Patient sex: M
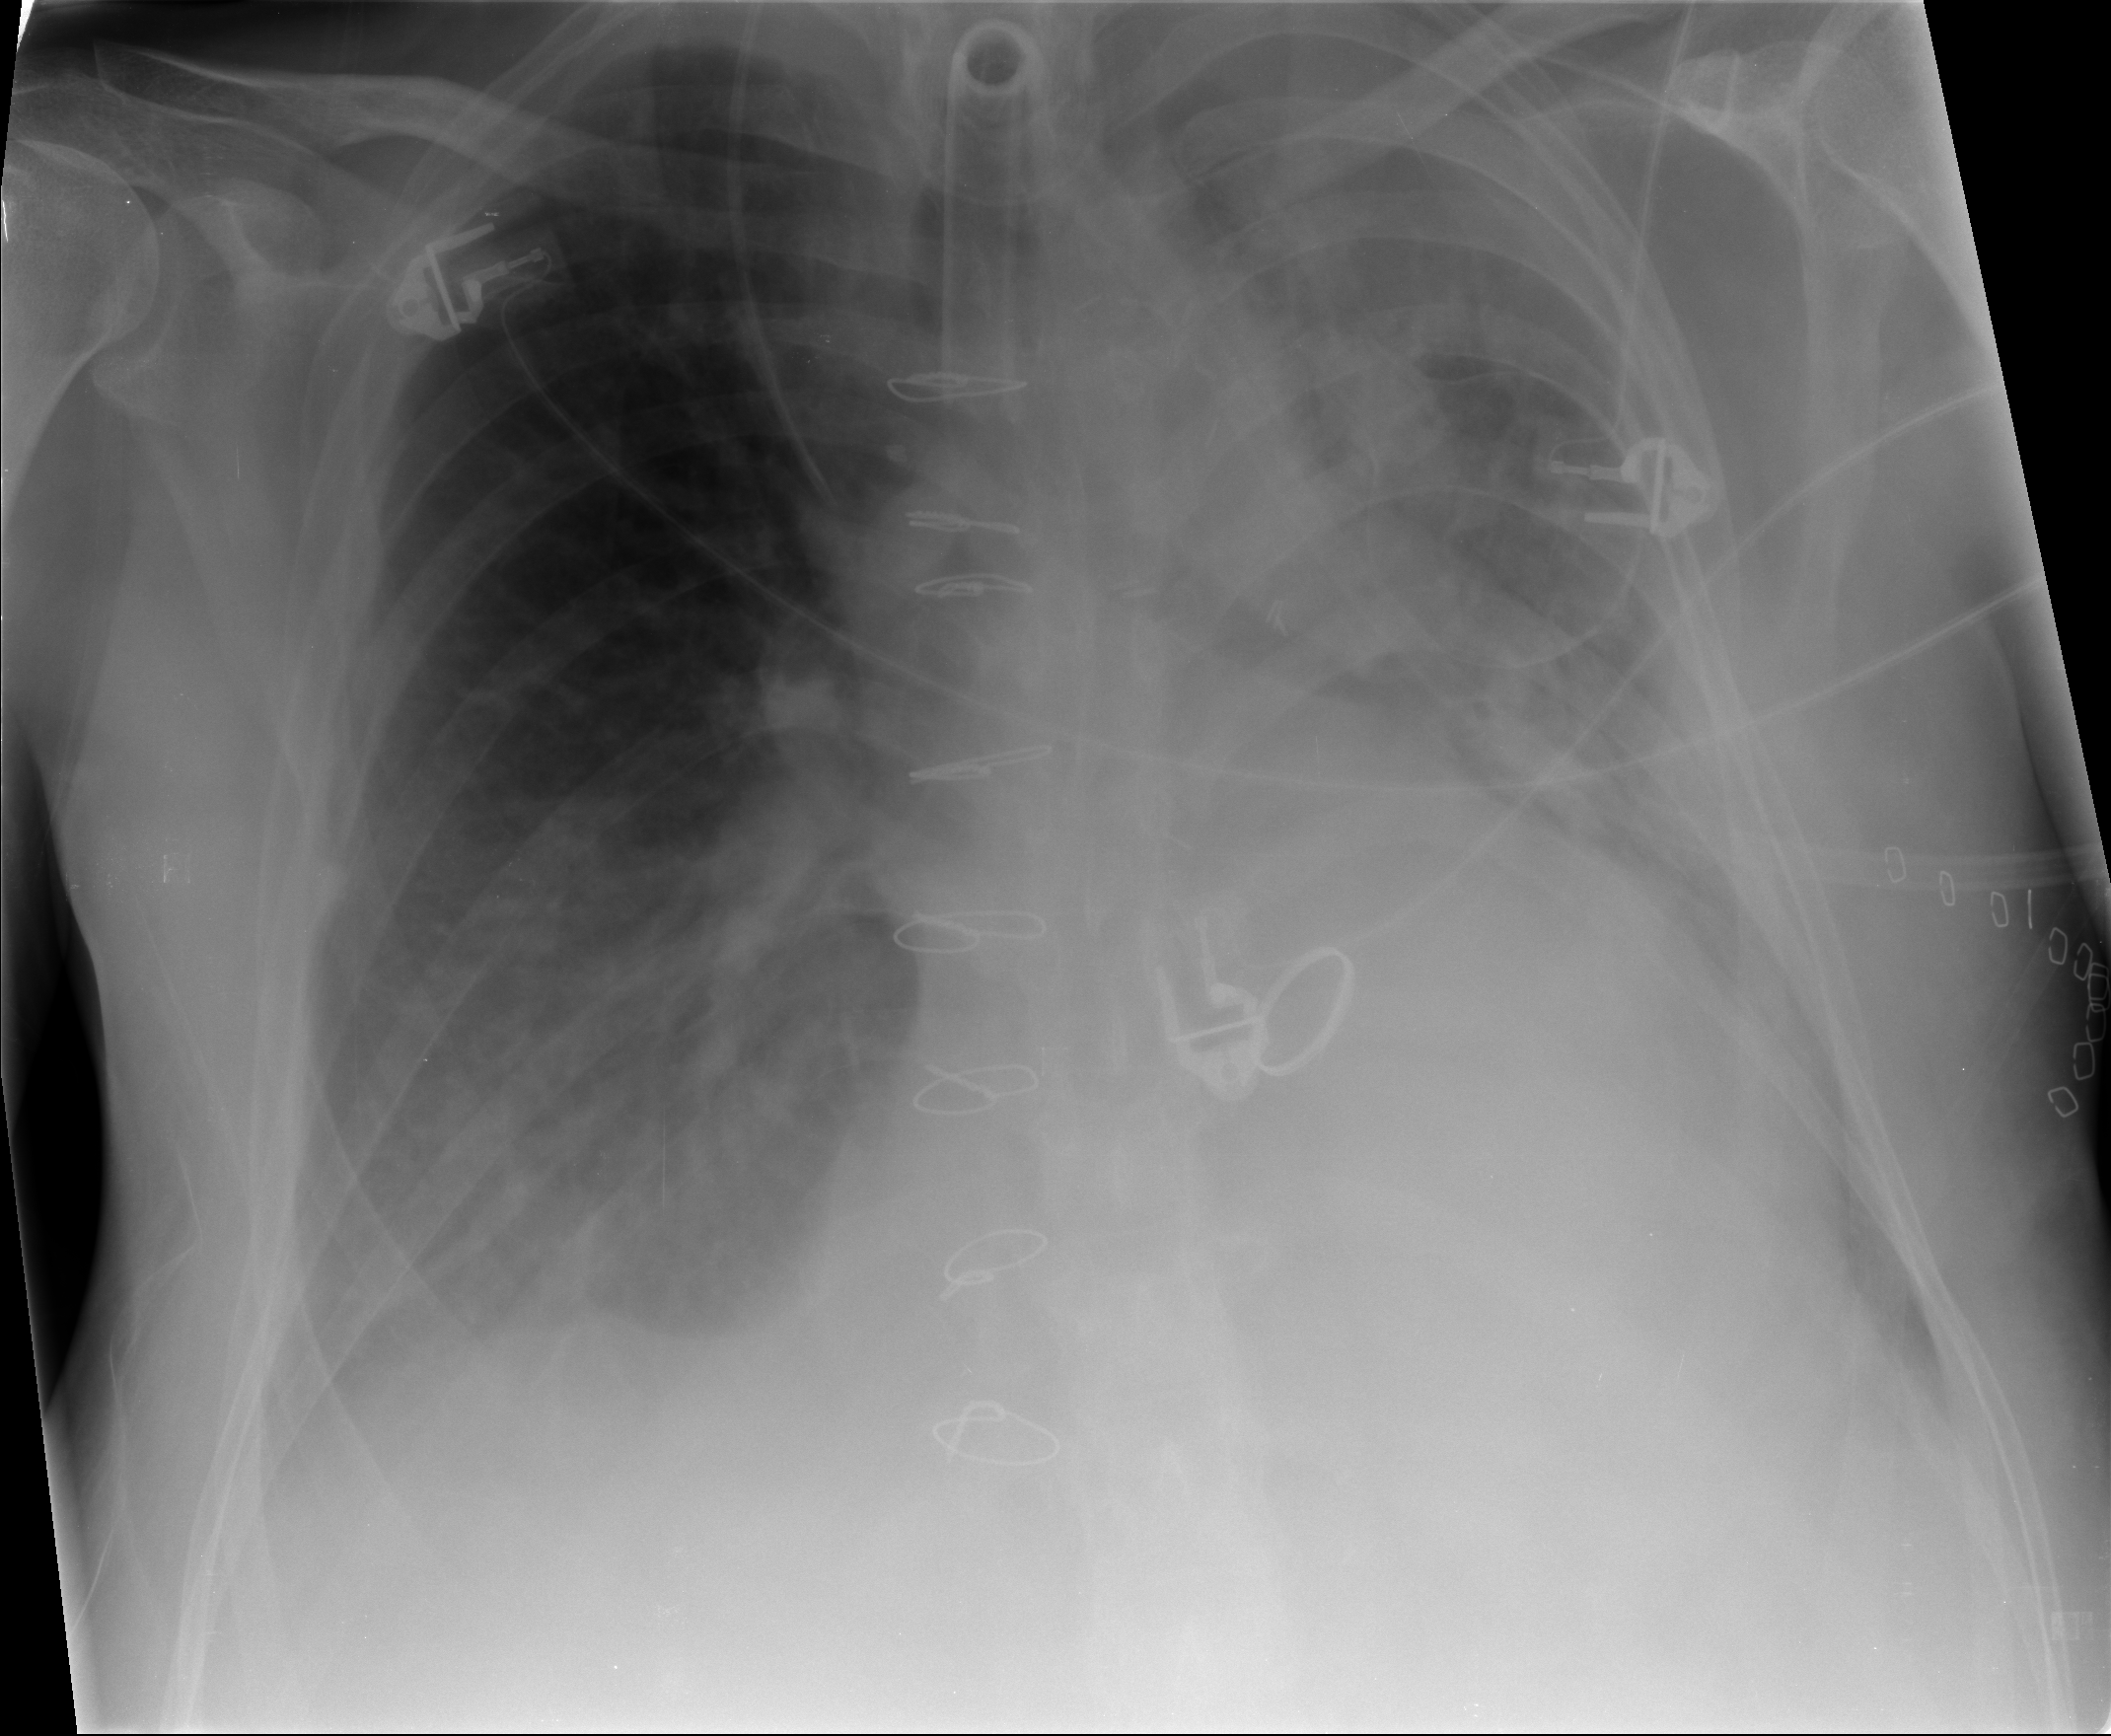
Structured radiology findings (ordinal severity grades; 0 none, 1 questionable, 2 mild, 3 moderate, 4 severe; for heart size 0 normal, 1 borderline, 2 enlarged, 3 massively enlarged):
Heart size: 1
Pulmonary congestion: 2
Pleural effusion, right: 2
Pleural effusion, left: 2
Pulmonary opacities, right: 2
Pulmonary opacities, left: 3
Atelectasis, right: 2
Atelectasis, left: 3